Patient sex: F
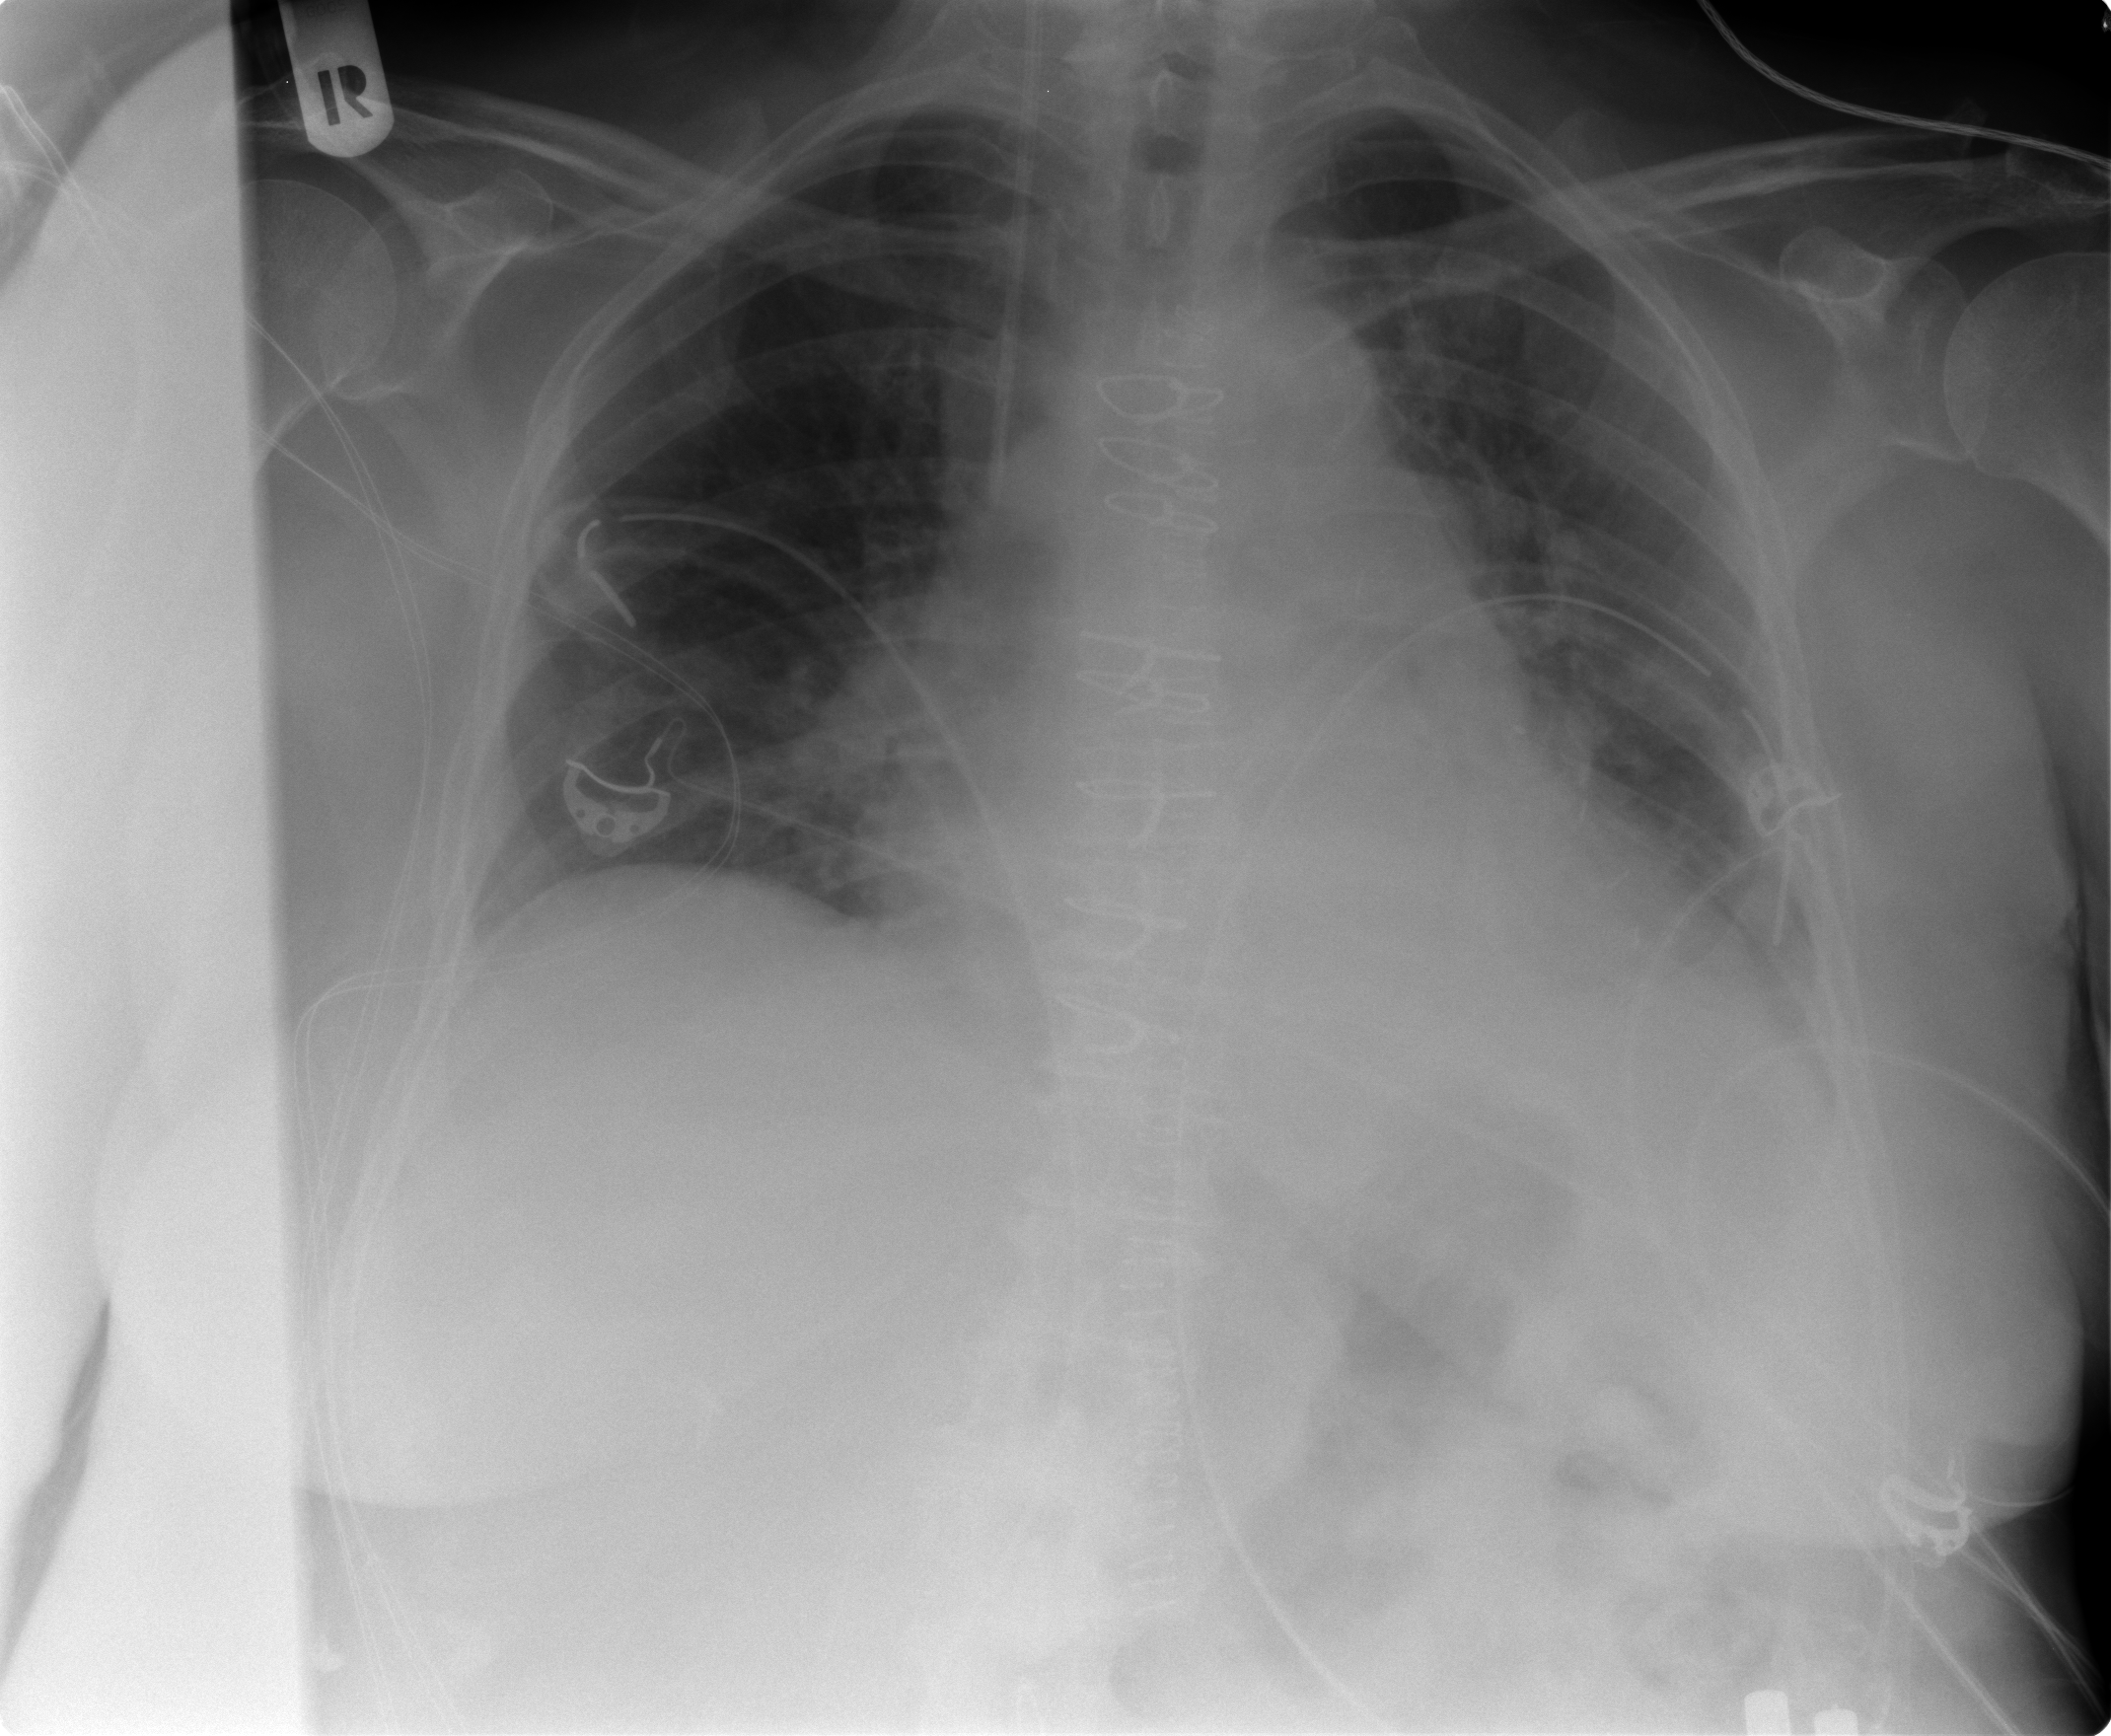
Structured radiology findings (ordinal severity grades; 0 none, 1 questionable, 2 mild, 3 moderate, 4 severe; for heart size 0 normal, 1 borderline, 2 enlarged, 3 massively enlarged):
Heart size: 2
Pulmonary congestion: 2
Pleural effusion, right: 0
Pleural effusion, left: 2
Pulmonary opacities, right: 0
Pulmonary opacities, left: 0
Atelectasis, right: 2
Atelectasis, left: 2